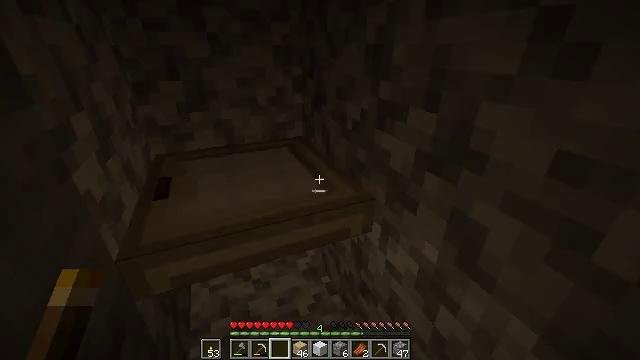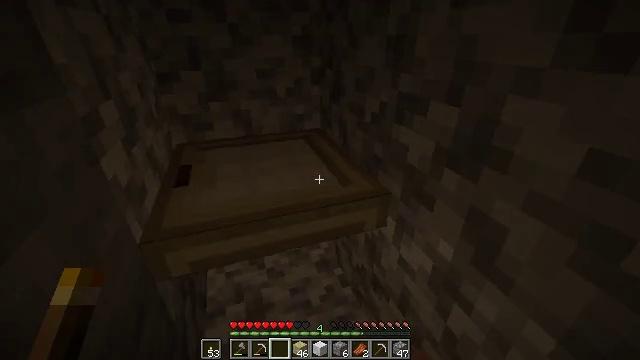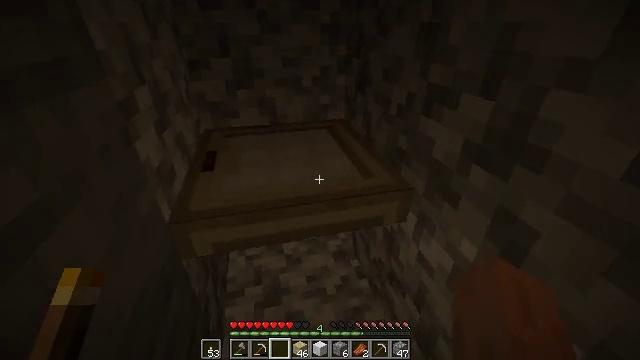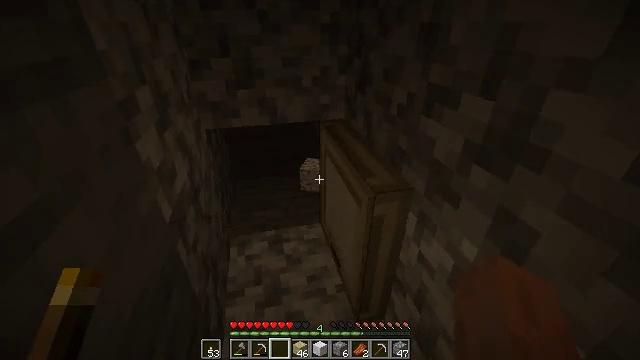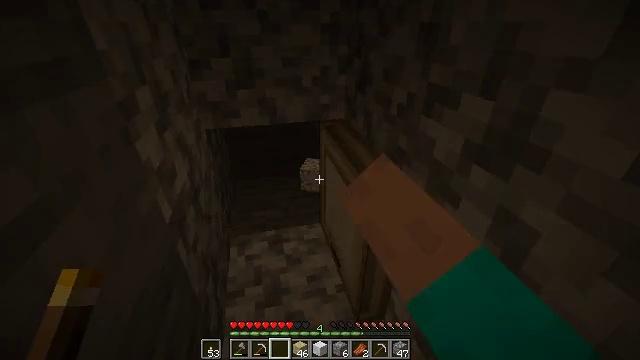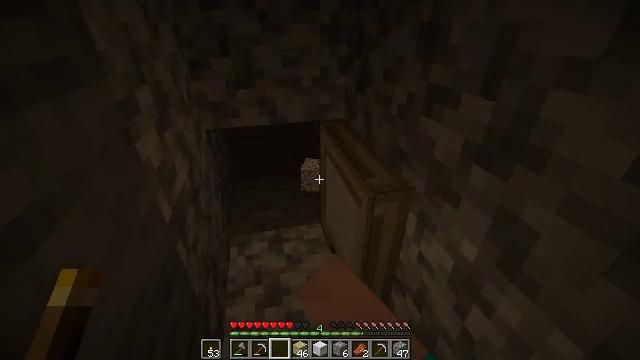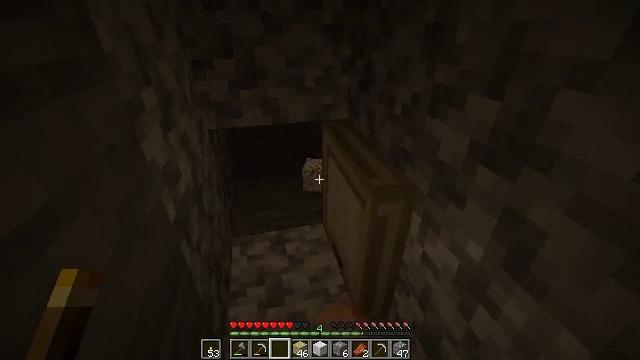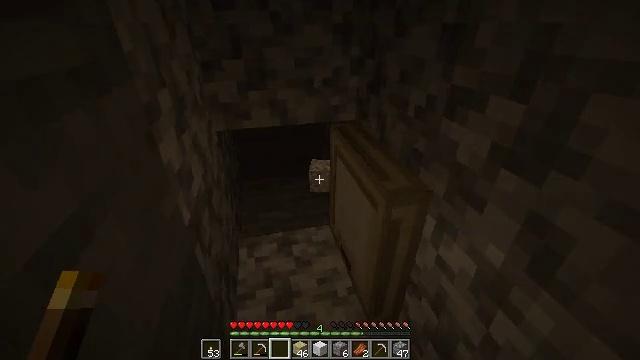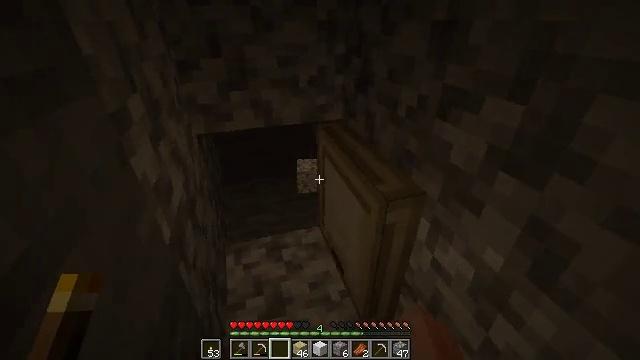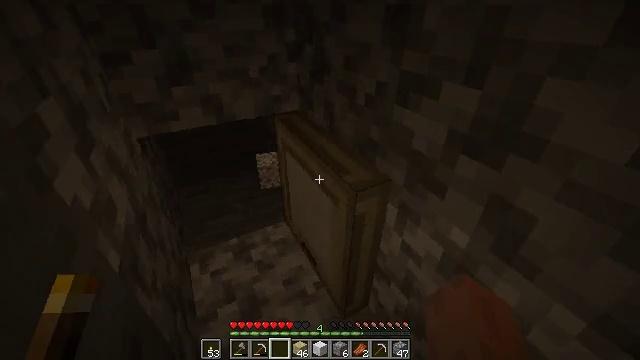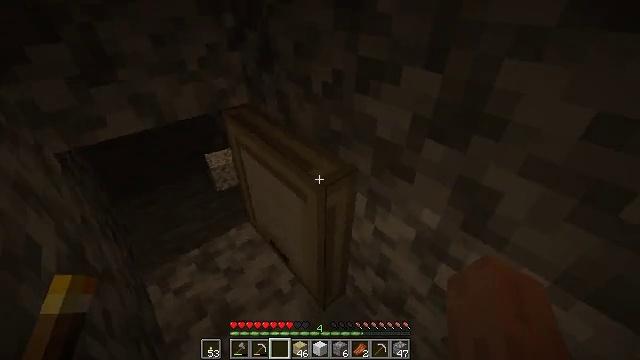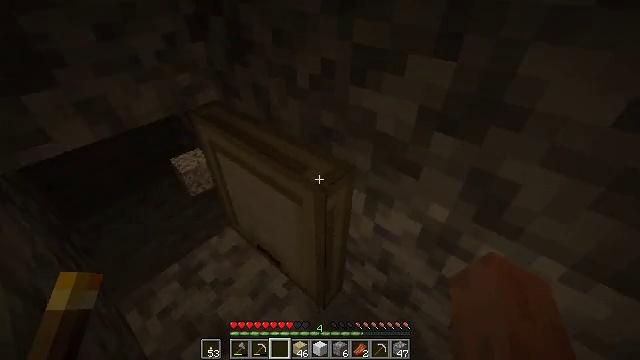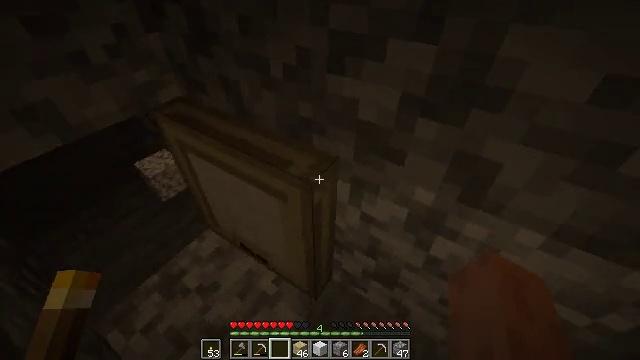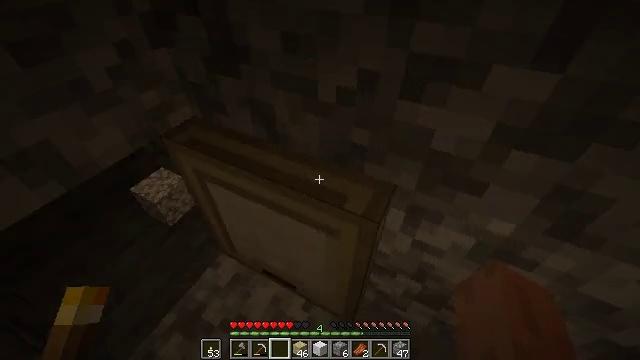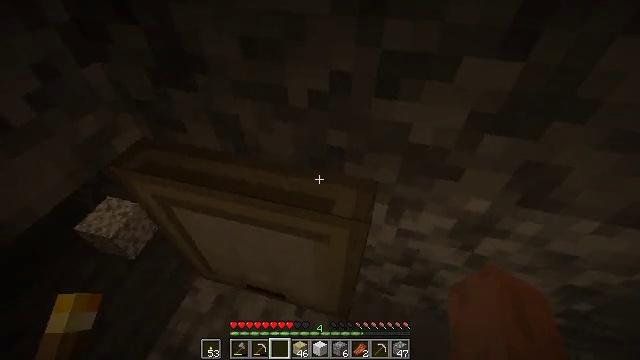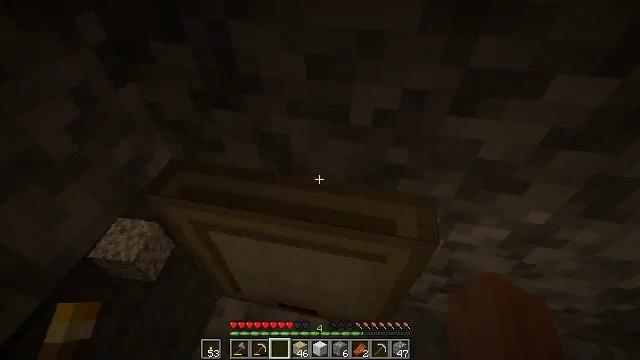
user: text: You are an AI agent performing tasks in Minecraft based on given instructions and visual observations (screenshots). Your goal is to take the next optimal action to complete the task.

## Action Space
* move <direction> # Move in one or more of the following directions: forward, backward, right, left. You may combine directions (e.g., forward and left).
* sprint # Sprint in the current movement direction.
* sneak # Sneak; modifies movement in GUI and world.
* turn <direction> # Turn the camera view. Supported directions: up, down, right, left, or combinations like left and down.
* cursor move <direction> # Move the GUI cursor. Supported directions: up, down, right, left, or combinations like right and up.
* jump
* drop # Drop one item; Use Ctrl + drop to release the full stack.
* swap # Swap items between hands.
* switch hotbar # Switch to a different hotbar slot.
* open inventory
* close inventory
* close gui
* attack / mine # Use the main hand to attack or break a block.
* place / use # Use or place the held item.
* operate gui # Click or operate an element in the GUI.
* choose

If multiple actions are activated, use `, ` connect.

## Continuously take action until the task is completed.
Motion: motion action
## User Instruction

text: Collect the birch trapdoor by breaking it.
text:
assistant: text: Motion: turn left and down
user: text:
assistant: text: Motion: turn left and down
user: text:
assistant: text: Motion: use / place
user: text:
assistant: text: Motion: use / place
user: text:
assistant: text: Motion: use / place
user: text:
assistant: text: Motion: move left, use / place
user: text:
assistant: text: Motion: move left
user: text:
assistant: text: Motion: move left, turn right
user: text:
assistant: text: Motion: move left, turn right and down
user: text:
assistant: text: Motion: move left, turn right and down
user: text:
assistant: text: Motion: move left, turn right and down
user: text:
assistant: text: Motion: move left, turn right and down
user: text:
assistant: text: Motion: move left, turn right and down
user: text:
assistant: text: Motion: move left, turn right and down
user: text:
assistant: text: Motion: move left, turn right
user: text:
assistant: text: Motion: move left
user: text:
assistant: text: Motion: move left
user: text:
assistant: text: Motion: move left
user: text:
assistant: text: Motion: move left
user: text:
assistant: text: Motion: turn right and down
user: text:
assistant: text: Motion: turn right and down
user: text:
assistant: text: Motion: turn right and down
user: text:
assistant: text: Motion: turn right
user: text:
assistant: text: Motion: no_op
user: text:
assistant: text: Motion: use / place
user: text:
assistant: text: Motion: use / place
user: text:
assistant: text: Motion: use / place
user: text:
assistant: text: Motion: turn left and up, use / place
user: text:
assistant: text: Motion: turn left and up
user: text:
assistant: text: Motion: turn left and up